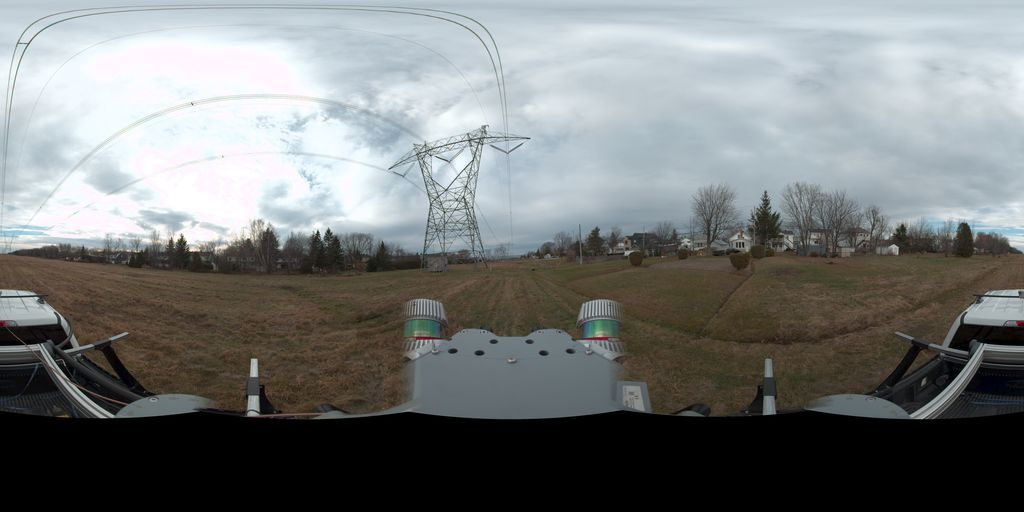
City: quebec_city